Question: I have a customer (a very old person) who wants an application that . So what I'm going to do is an offline web application; but my problem now is the browser. Is there a way to simplify chrome or another browser just like I show in the image? Without bars nor buttons nor anything.
Thank you.

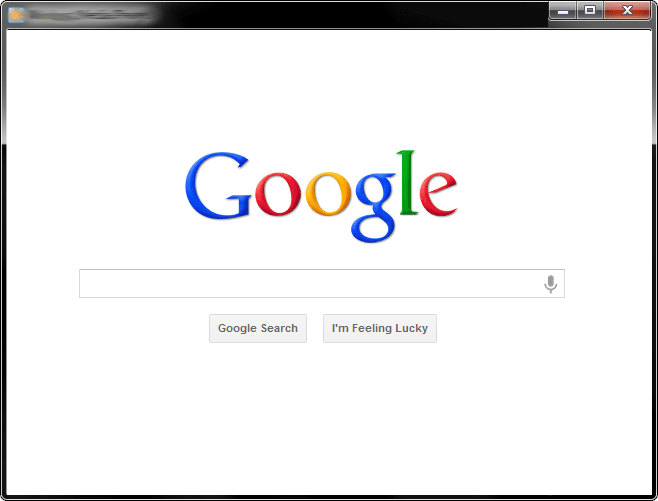
Answer: Create an application shortcut in Chrome:
1. Open the url of your website
2. Open the Wrench menu
3. Create application shortcut
This will open Chrome without any address bar or toolbars.